Interaction volume radius: 5 \u00c5
Interaction volume height: 10 \u00c5
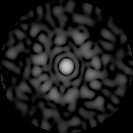
Disorder parameter: 0.8685